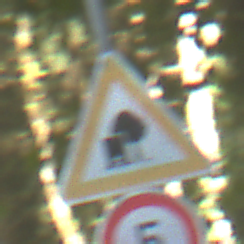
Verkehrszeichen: UnzureichendesLichtraumprofil
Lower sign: Geschwindigkeit5
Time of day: MorningAfternoon
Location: Outdoor (Nature)
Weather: Clear
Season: NotSpecified
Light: Natural